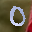
Label: 0